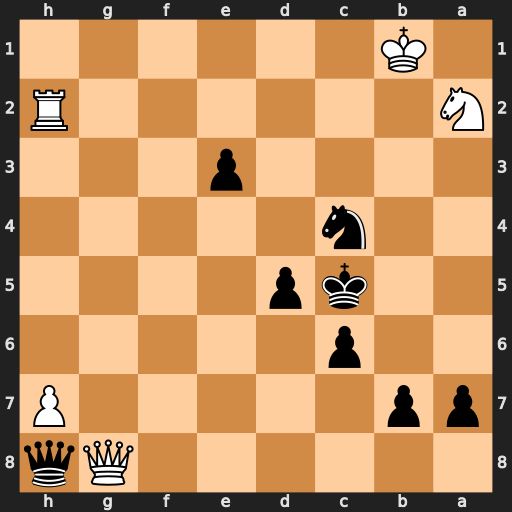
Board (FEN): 6Qq/pp5P/2p5/2kp4/2n5/4p3/N6R/1K6
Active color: b
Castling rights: -
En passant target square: -
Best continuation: Na3+ Kc1 Qa1#